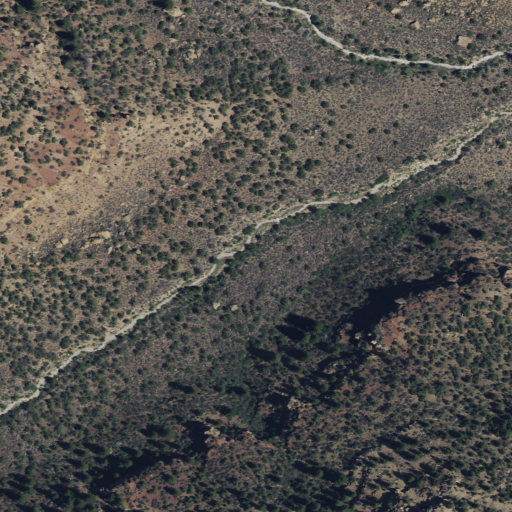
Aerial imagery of valley in Utah named Buckskin Canyon containing evergreen forest and shrub